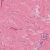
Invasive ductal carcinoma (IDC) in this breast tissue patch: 0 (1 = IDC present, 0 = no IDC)